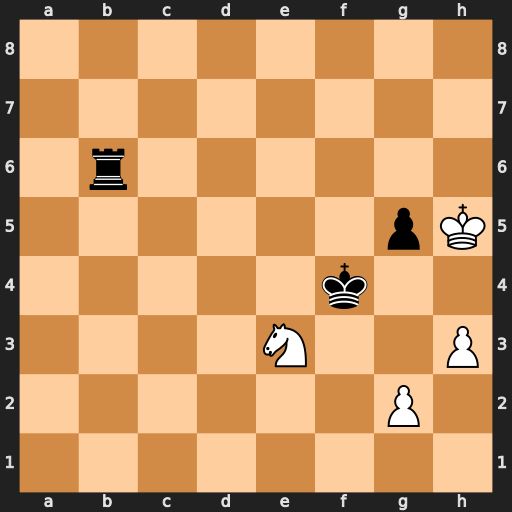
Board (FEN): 8/8/1r6/6pK/5k2/4N2P/6P1/8
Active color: w
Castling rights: -
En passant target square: -
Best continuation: Nd5+ Kg3 Nxb6 Kxg2 Kg4